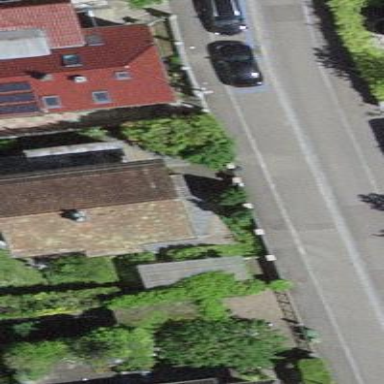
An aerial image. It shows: Simple and straightforward house.